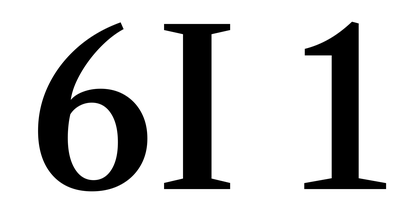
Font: LibreCaslonText_Medium